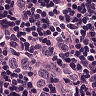
Metastatic tissue present: no